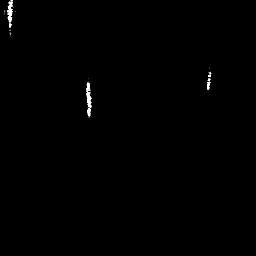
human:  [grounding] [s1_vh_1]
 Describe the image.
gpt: In the satellite image, there is  <ref>1 small ship </ref> <box>[[32, 31, 36, 44, 0]]</box> located at center,  <ref>1 small ship </ref> <box>[[79, 23, 83, 35, 0]]</box> located at top right,  <ref>1 small ship </ref> <box>[[1, 0, 5, 10, 0]]</box> located at top left.